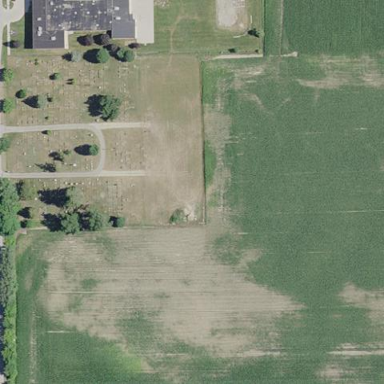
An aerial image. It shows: Graveyard.